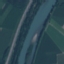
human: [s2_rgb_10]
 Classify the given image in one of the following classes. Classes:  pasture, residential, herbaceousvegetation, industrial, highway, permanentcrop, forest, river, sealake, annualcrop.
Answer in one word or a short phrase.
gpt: River